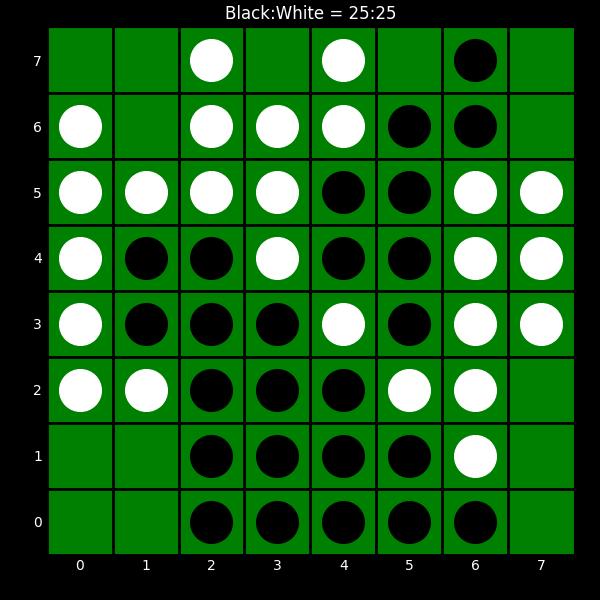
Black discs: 25
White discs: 25